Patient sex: M
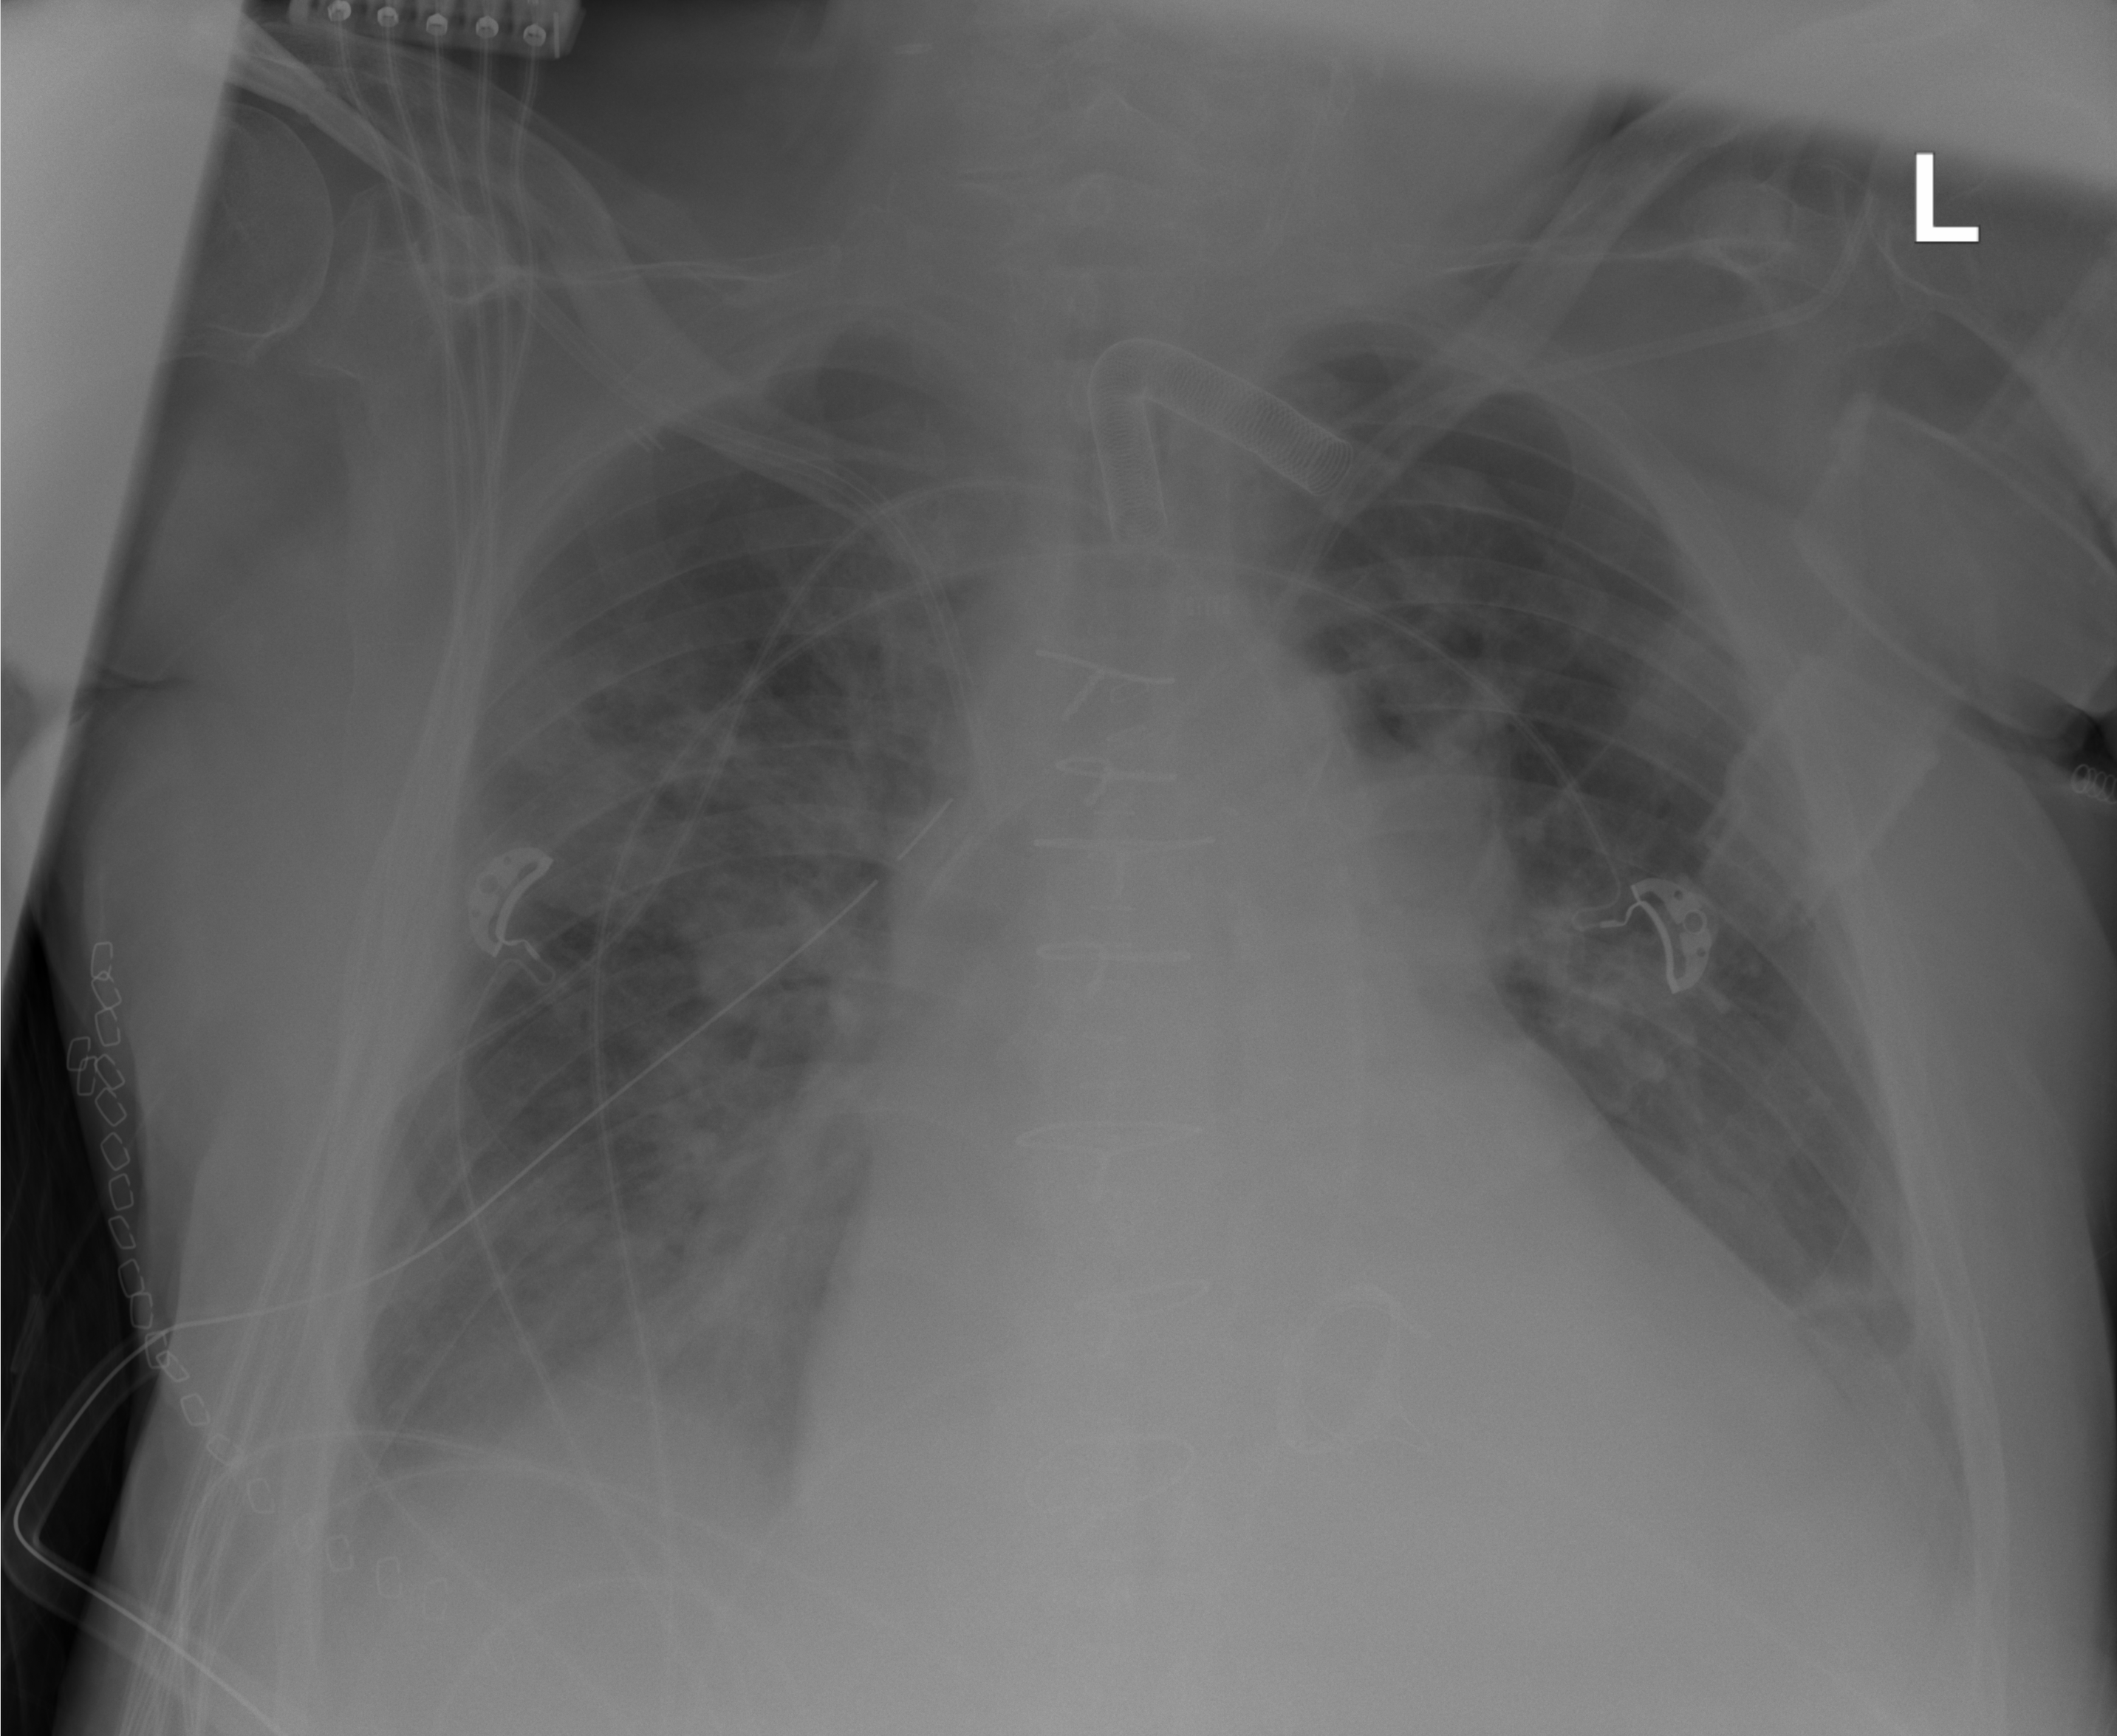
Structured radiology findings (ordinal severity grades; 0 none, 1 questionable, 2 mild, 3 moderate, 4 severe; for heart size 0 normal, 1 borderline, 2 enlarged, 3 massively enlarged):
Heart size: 2
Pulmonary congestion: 2
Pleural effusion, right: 2
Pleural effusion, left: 2
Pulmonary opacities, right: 2
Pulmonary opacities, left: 0
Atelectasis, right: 2
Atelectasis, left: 2